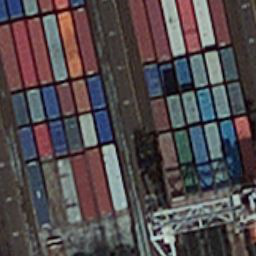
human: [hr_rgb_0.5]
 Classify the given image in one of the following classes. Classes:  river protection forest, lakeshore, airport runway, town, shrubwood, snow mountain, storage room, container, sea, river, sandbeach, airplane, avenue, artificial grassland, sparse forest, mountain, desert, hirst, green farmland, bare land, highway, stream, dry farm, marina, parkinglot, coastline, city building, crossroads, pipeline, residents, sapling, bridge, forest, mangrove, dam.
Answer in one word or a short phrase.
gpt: container